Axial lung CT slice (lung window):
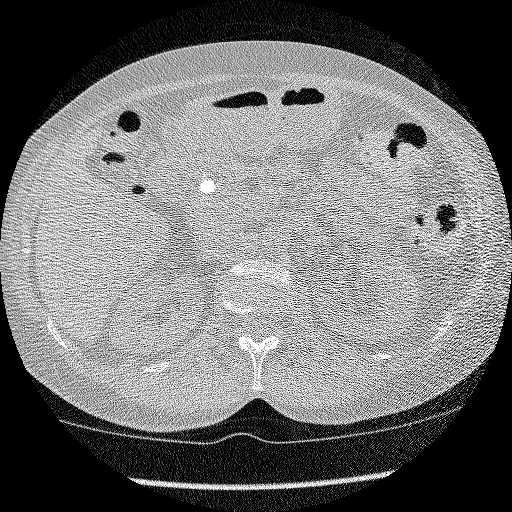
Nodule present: no